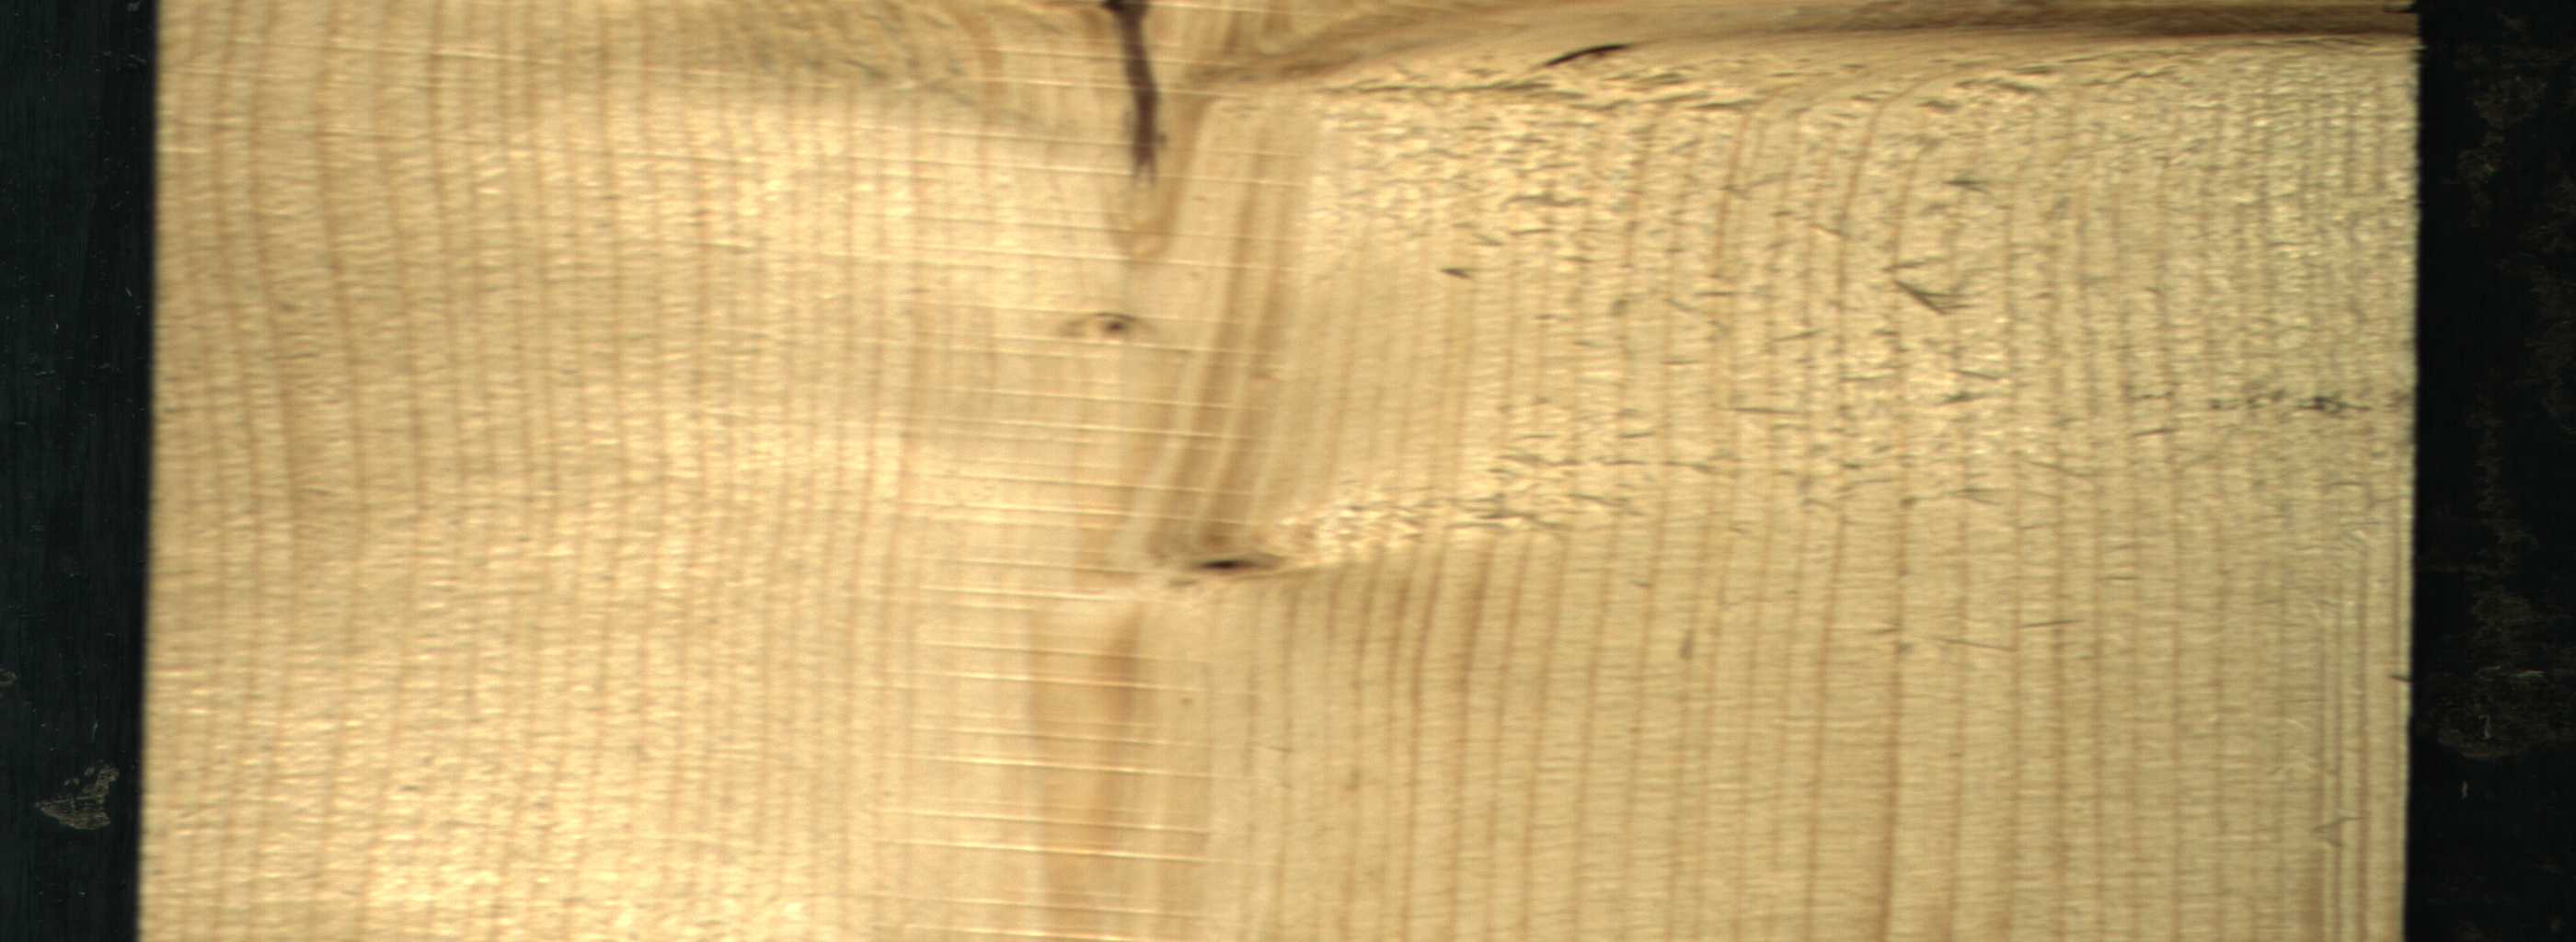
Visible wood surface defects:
Marrow
Live_Knot
Live_Knot
Live_Knot